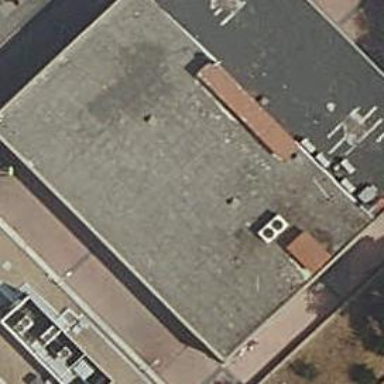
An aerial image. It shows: Nightclub.